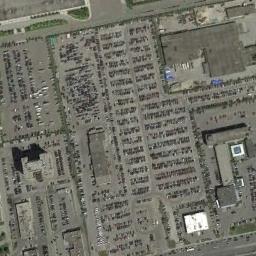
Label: parking_lot